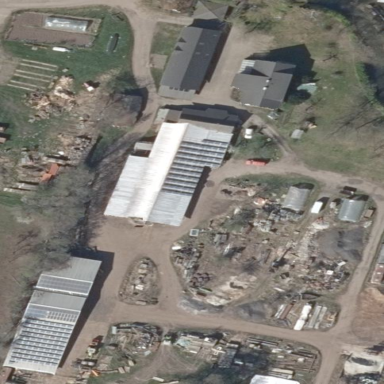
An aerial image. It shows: Farmyard area.